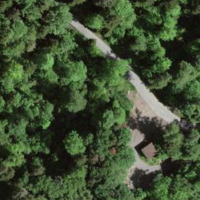
EUNIS habitat code: 43
Species observed at this site:
Cardamine heptaphylla
Corylus avellana
Tussilago farfara